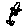
Label: flower